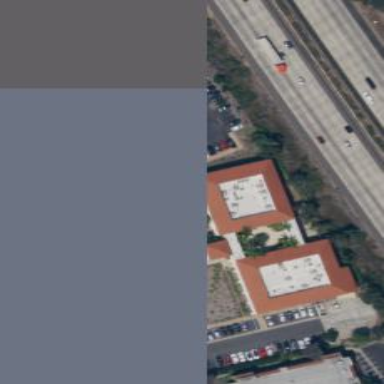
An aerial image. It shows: Healthcare clinic.